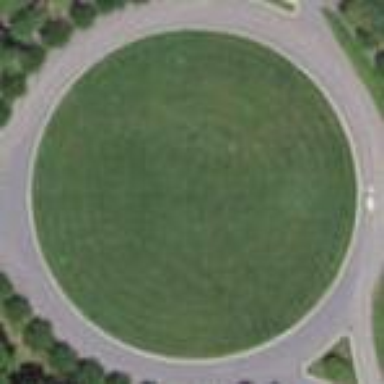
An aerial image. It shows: Roundabout on residential road.